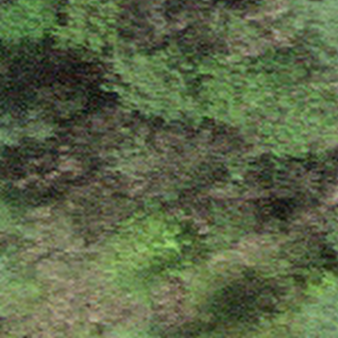
Label: other